Field crop: maize
Growth stage: 2
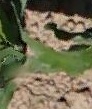
Species: maize